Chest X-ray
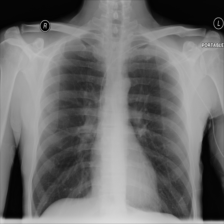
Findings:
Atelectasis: negative
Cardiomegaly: negative
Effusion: negative
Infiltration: negative
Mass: negative
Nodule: negative
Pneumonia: negative
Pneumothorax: negative
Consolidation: negative
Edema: negative
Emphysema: negative
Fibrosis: negative
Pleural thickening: negative
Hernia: negative